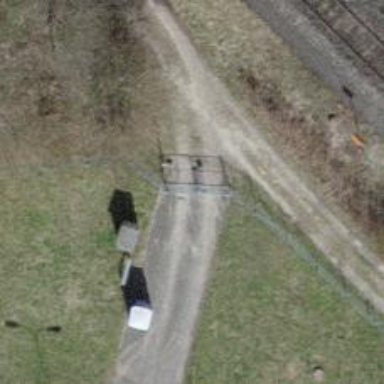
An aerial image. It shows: Gate.